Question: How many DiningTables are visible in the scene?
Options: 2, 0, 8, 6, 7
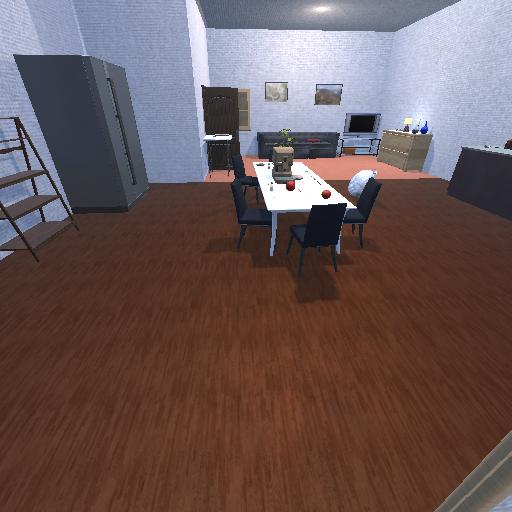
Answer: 2